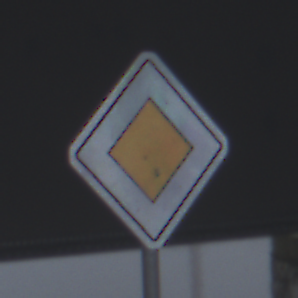
Verkehrszeichen: Vorfahrtsstrasse
Umgebung: Outdoor, Suburban
Tageszeit: MorningAfternoon
Wetter: Overcast
Licht: Natural
Jahreszeit: NotSpecified
Kontrast: LowContrast